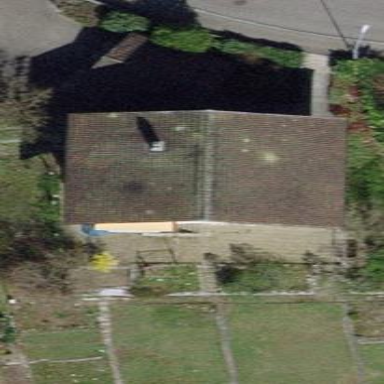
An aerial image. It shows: House with gabled roof. The roof extends across the building.